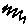
Label: zigzag